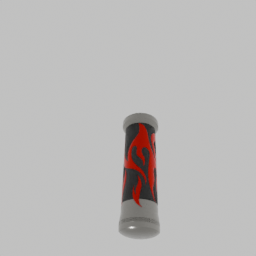
Label: mechanical